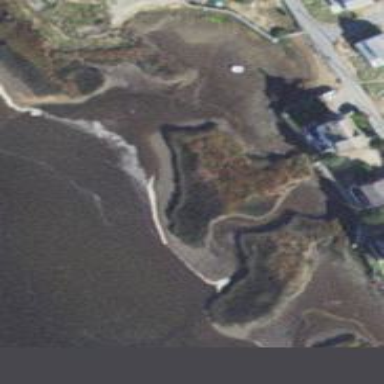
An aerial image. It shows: Tidal feature is present in the image.